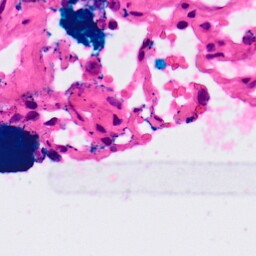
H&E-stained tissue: Lung